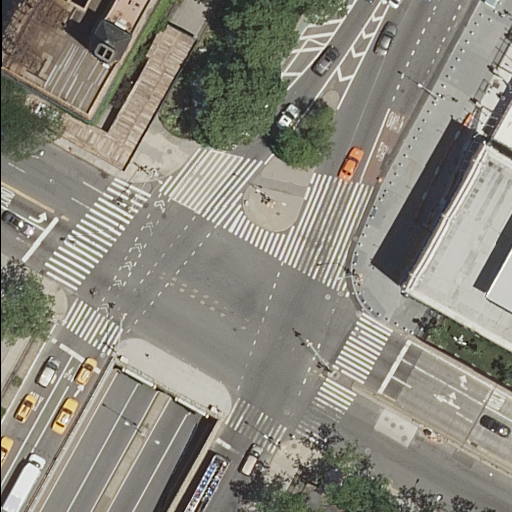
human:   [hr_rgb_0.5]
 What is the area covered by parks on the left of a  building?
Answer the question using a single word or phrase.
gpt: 1514m2

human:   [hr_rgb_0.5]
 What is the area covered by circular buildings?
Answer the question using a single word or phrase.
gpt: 0m2

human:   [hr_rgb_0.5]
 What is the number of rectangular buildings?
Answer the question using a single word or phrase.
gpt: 0

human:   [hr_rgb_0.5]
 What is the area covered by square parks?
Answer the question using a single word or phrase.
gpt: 0m2

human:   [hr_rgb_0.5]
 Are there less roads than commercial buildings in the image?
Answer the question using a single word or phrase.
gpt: no

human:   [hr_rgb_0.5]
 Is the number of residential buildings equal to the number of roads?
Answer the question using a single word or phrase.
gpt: no

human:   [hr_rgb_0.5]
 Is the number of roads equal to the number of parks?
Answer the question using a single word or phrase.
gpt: no

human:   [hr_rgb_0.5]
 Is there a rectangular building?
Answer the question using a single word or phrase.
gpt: no

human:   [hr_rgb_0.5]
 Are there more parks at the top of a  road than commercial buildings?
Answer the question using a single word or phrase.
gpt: yes

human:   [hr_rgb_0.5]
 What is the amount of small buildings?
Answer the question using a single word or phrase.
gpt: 0

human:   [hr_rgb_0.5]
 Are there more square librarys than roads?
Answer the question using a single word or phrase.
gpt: no

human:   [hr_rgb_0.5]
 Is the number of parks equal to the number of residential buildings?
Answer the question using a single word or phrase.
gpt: yes

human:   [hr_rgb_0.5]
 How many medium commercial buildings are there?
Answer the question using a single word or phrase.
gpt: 0

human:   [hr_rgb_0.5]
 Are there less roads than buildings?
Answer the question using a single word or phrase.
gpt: no

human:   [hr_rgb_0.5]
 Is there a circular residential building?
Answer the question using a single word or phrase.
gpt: no

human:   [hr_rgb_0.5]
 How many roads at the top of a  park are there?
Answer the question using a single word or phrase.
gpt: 27

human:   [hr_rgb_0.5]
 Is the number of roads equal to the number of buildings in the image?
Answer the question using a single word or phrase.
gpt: no

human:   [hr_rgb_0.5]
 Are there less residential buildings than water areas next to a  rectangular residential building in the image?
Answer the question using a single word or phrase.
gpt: no

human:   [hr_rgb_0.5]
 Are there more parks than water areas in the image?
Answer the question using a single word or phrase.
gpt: yes

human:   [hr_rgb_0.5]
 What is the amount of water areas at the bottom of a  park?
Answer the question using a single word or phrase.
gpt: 0

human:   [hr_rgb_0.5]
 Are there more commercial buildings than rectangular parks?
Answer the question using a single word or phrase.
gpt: no

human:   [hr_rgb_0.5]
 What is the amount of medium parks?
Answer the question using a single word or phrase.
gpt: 1

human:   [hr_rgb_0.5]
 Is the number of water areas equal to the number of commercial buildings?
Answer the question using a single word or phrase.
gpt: yes

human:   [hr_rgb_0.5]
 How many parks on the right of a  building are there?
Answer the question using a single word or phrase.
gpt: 2

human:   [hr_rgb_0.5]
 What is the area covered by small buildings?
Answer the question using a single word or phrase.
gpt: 0m2

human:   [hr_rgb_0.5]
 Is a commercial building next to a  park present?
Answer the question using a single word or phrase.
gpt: no

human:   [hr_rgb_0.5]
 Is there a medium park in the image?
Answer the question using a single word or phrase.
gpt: yes

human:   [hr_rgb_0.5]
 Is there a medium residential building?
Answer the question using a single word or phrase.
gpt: yes

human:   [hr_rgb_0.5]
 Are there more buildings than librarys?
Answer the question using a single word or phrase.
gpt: yes

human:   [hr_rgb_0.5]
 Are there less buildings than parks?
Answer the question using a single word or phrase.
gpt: no

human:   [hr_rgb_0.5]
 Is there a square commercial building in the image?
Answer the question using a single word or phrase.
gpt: no

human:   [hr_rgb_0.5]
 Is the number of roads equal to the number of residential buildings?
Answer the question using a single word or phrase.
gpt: no

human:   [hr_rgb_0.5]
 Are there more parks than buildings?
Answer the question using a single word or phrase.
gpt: no

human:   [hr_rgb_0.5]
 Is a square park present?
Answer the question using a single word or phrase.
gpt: no

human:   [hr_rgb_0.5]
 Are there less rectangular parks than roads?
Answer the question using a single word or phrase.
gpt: yes

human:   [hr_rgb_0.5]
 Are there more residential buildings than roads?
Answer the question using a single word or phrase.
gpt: no